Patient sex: F
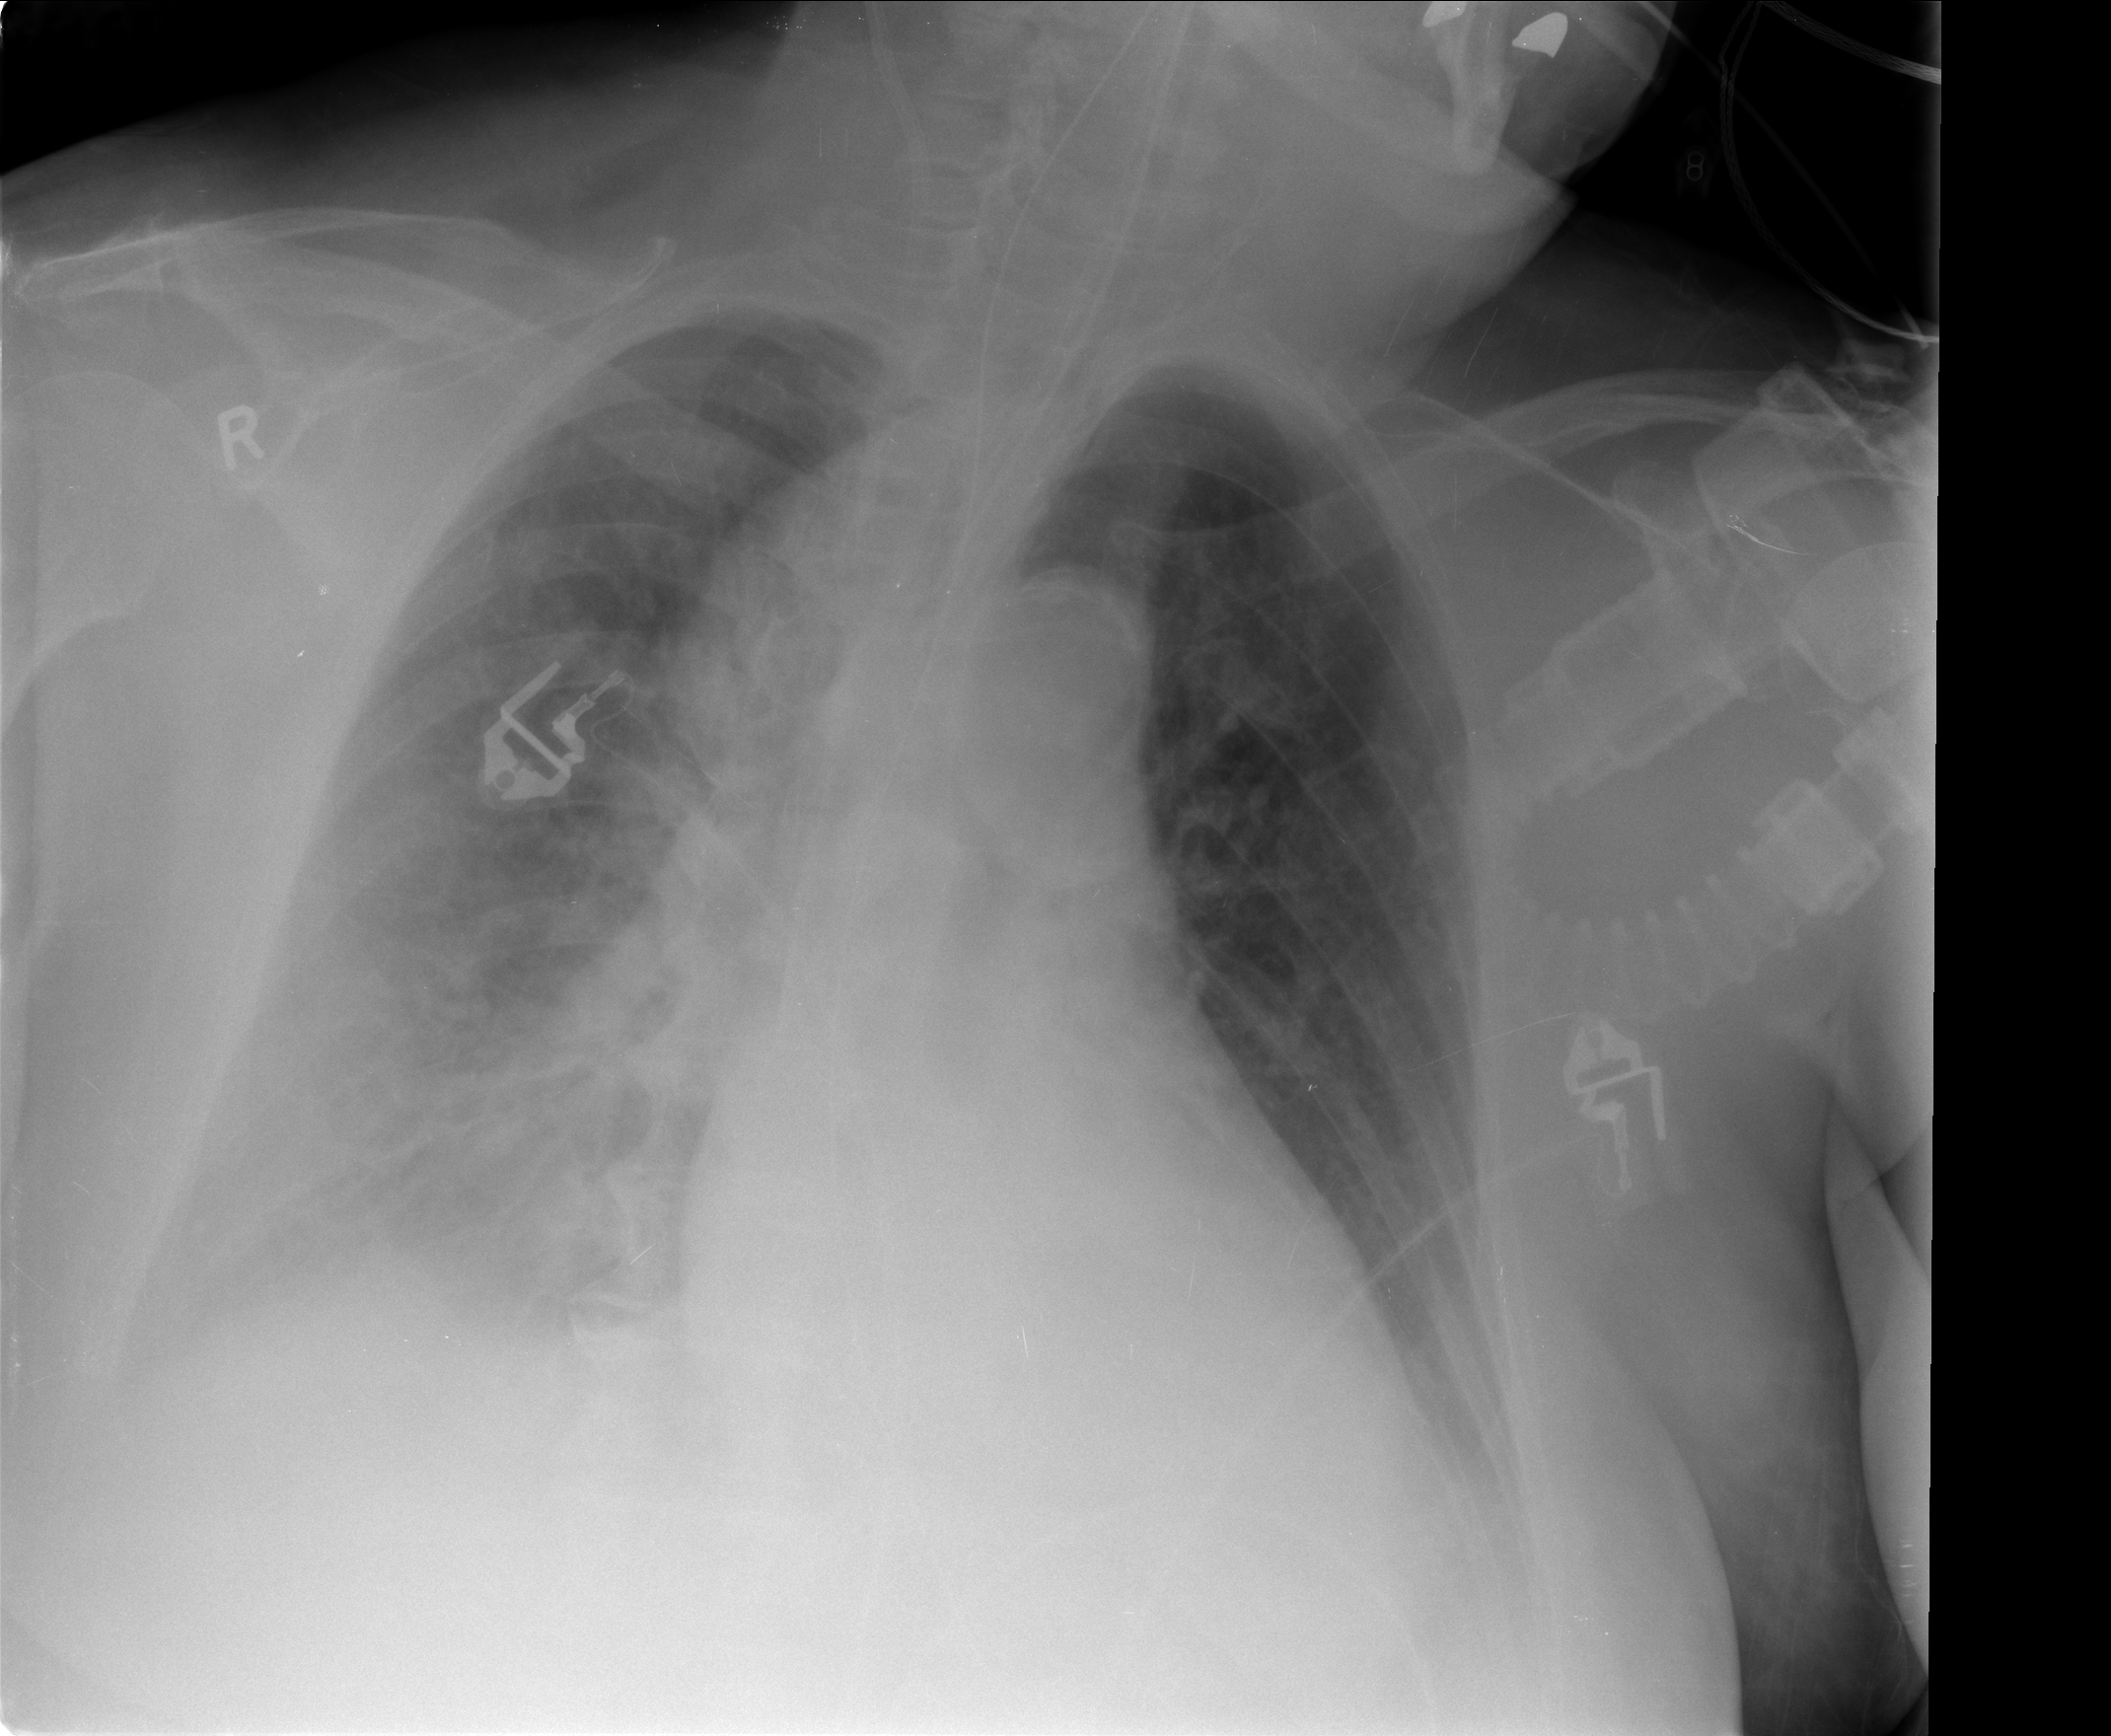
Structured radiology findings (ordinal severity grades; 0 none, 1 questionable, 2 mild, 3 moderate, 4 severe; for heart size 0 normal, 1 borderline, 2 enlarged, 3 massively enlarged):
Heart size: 2
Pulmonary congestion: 2
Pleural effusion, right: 2
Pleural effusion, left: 1
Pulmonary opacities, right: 1
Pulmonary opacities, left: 0
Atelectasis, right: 2
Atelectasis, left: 1